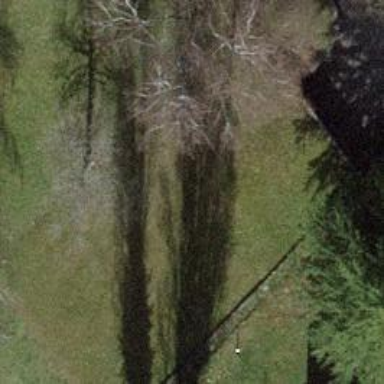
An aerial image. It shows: Driveway tunnel.